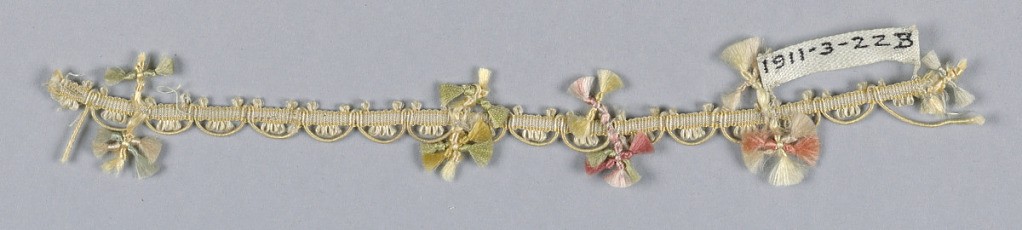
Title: Dress trimming
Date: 19th century
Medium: silk Technique: woven
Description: Woven heading with a cord forming scallops on one edge and ornaments of colored silks knotted and fringed on the other.